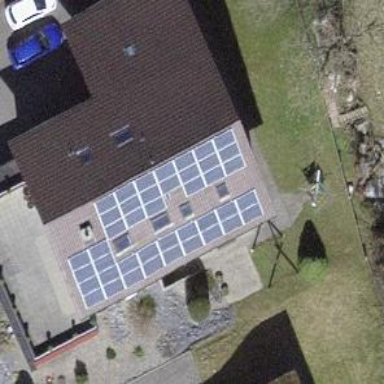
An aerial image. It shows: Solar power generator utilizing photovoltaic technology with solar photovoltaic panels.